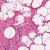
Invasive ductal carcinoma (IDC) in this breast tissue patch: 0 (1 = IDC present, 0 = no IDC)